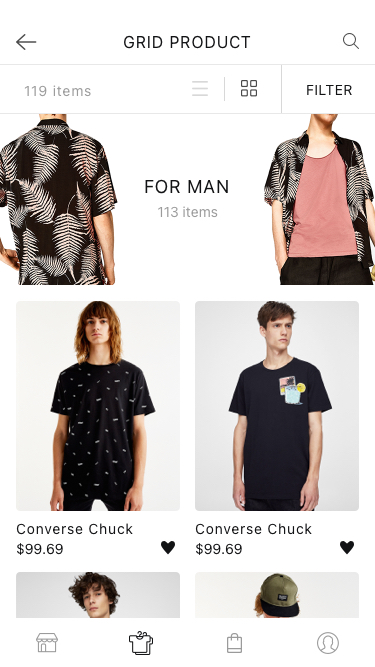
Text in this UI design:
Converse Chuck
$99.69
Converse Chuck
$99.69
119 items
Filter
For MAn
113 items
Grid Product